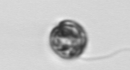
Label: Dinophyceae